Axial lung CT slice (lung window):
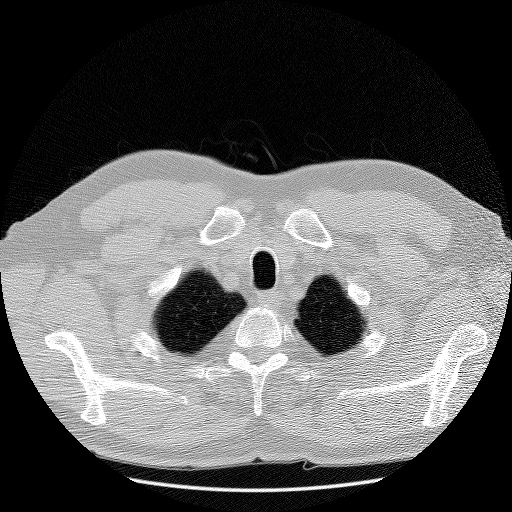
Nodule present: no